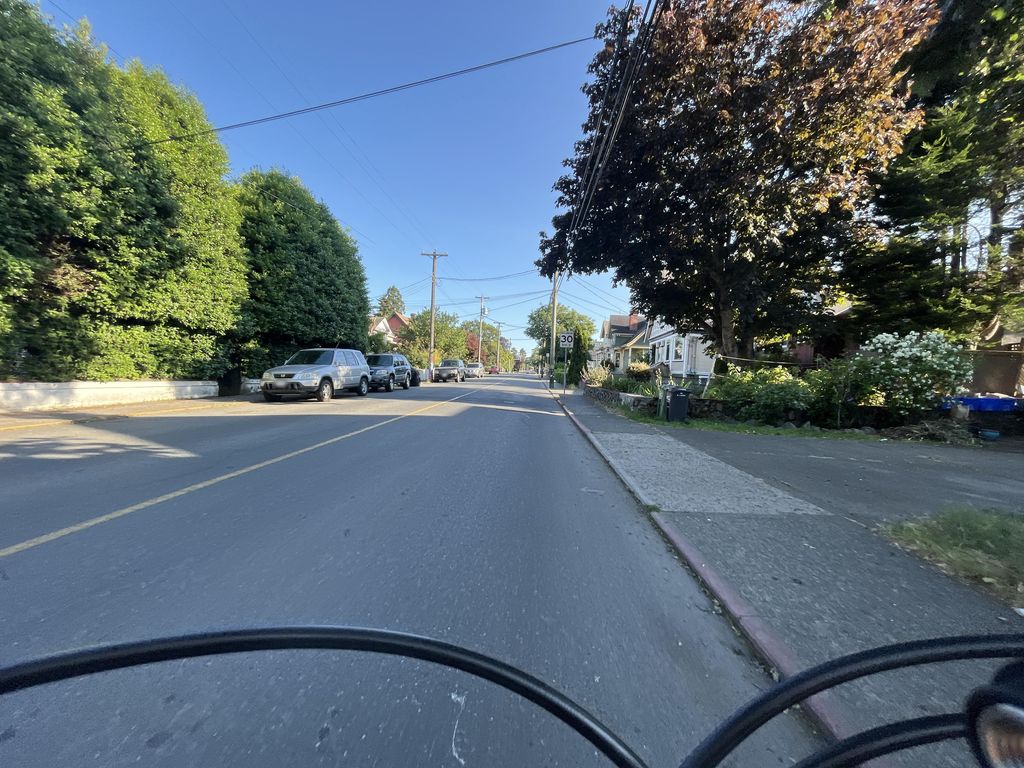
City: victoria